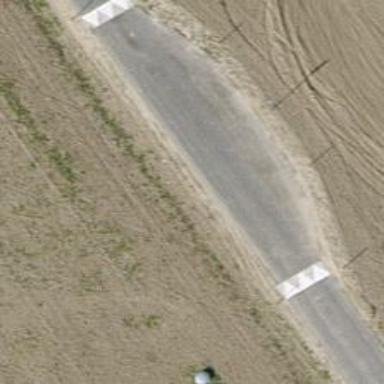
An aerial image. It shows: Traffic calming table.